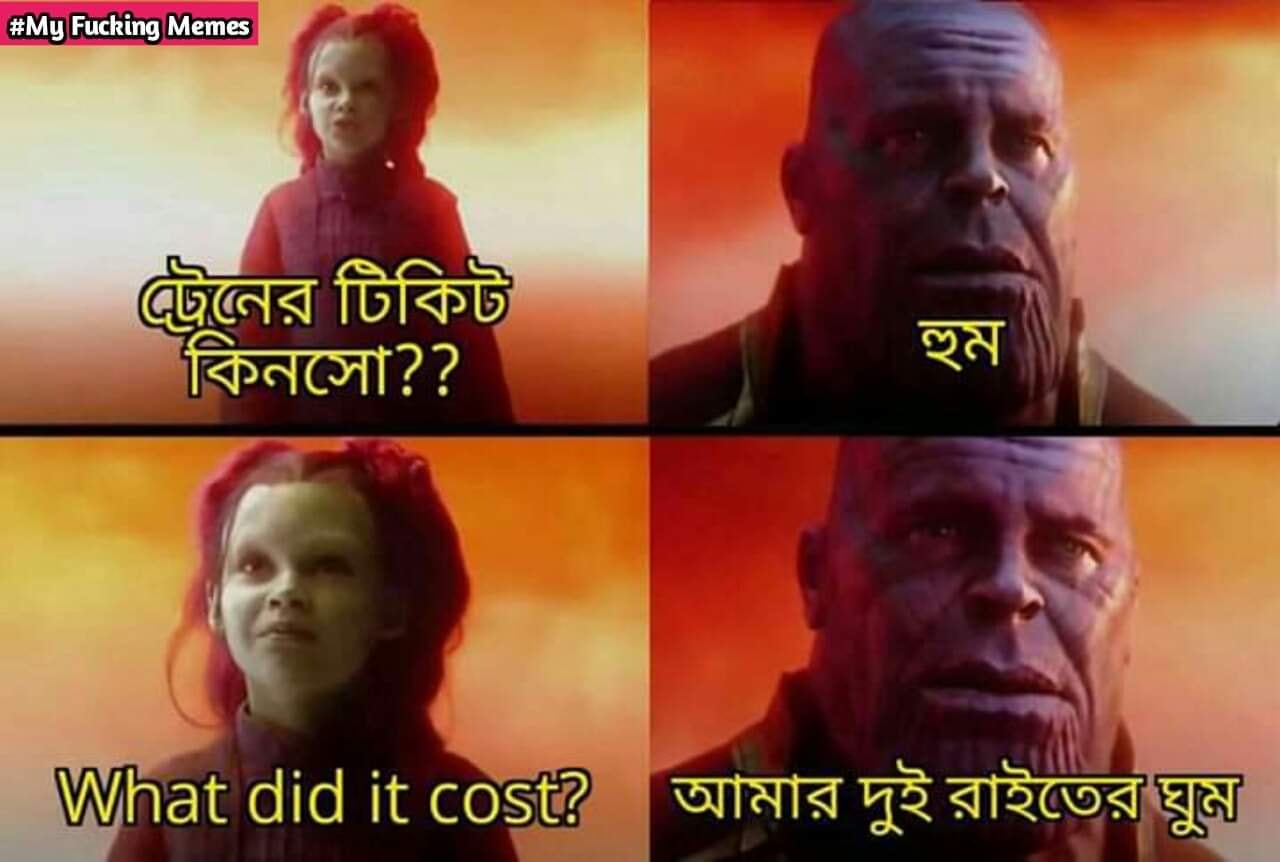
Caption:  ট্রেনের টিকিট কিনসো ??  হুম  What did it cost?  আমার দুই রাতের ঘুম
Label: non-hate